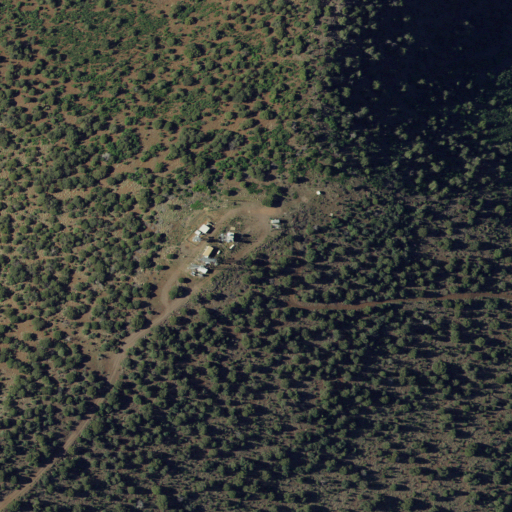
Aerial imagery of mountain in New Mexico named Brushy Mountain containing evergreen forest, shrub, and open development